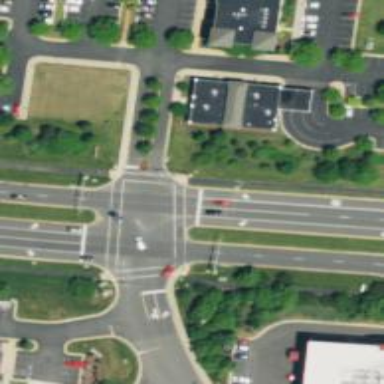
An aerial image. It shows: Crossing with line markings on the road.